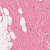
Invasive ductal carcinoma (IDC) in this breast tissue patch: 0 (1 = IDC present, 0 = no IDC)